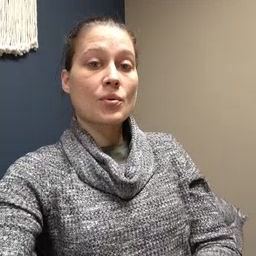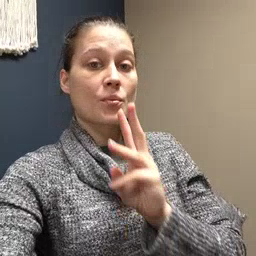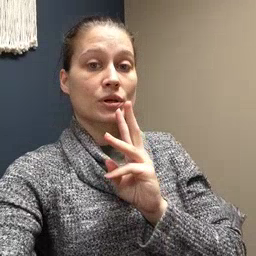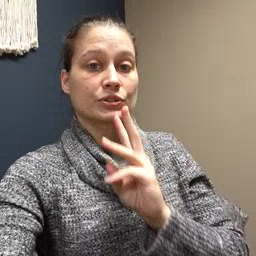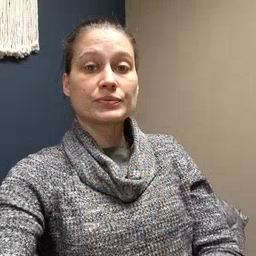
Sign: water